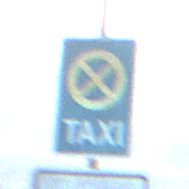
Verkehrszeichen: Taxenstand
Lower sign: ZeitangabenOhneBeschraenkungAufWochentage1
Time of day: SunriseSunset
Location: Outdoor (RoadRail)
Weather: PartlyCloudy
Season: NotSpecified
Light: Natural